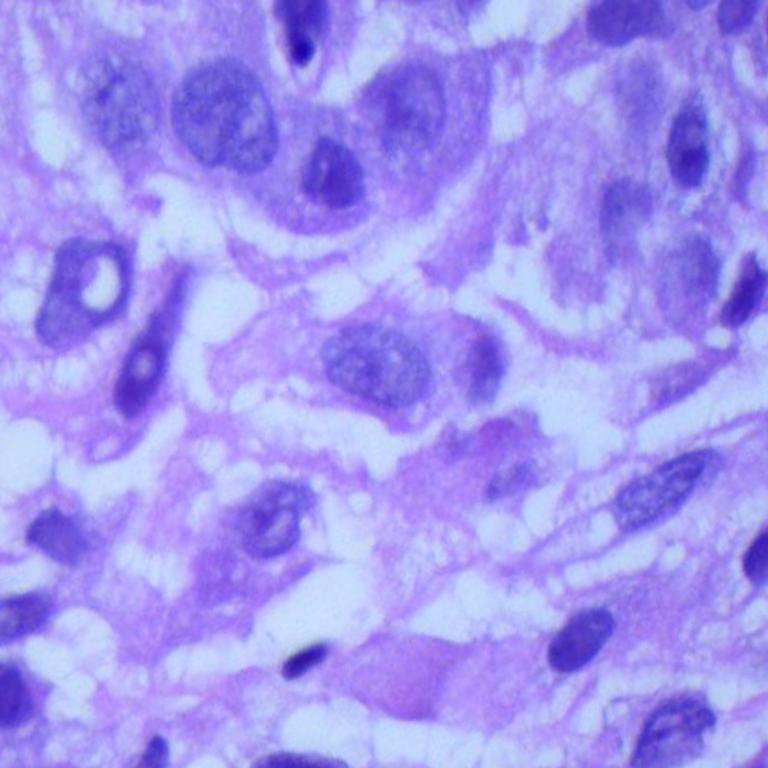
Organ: lung
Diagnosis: squamous carcinomas